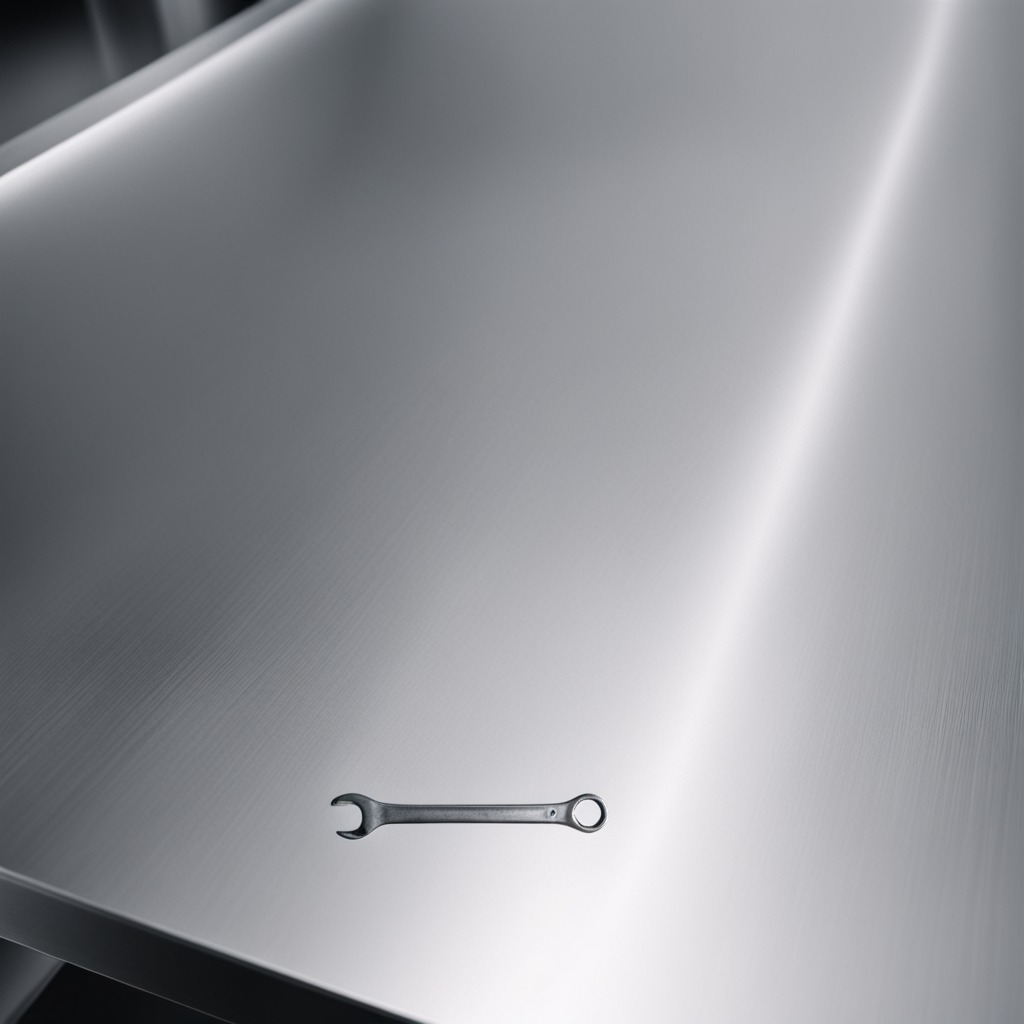
A wrench is lying on the stainless steel table in a high-end prototyping lab.